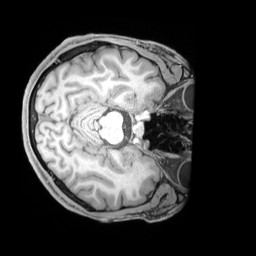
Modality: T1w
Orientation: axial
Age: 22
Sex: male
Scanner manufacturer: siemens
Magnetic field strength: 3 T
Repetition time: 1.97 s
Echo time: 0.00206 s